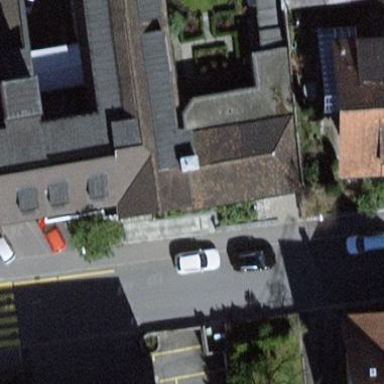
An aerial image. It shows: Part of building.